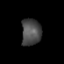
Tissue: prostate
Cell type: T cells
Senescence score: 0.3552
Nuclear area (px): 519
Mean DAPI intensity: 74.177